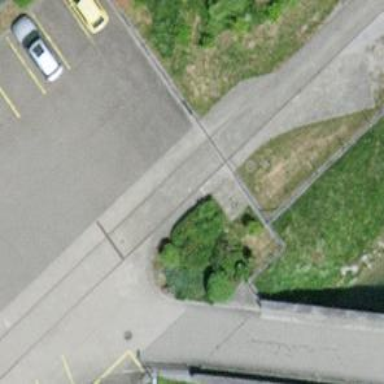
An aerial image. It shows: Gate.